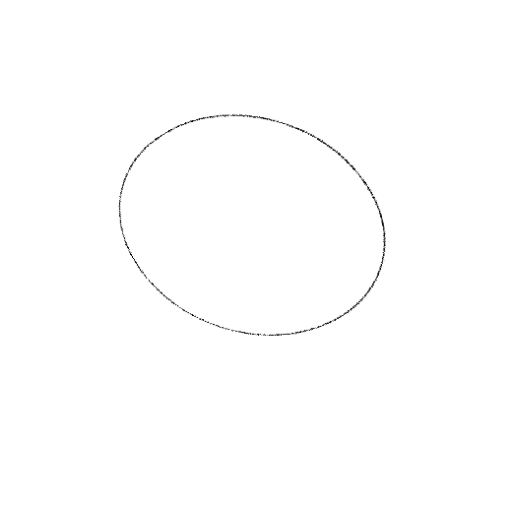
Crossing number: 0